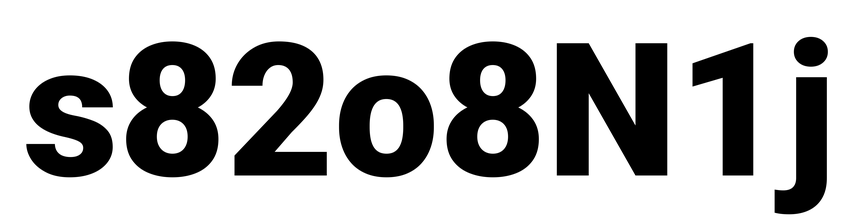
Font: Roboto_Black